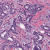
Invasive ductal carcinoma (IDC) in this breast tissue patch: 1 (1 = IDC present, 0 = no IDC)